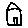
Label: house